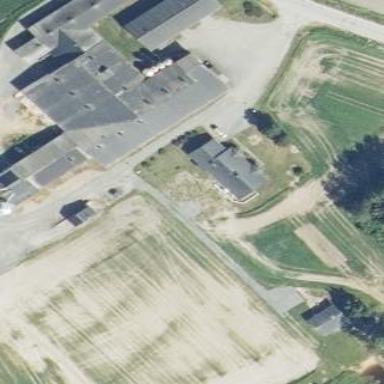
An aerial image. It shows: Farm building.